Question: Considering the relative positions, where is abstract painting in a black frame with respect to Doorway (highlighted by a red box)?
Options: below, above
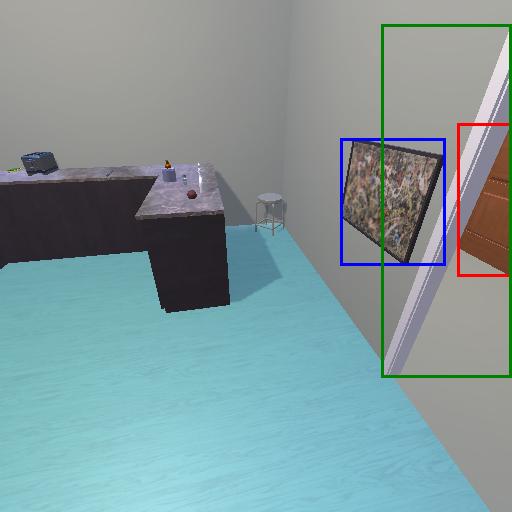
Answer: below